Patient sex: M
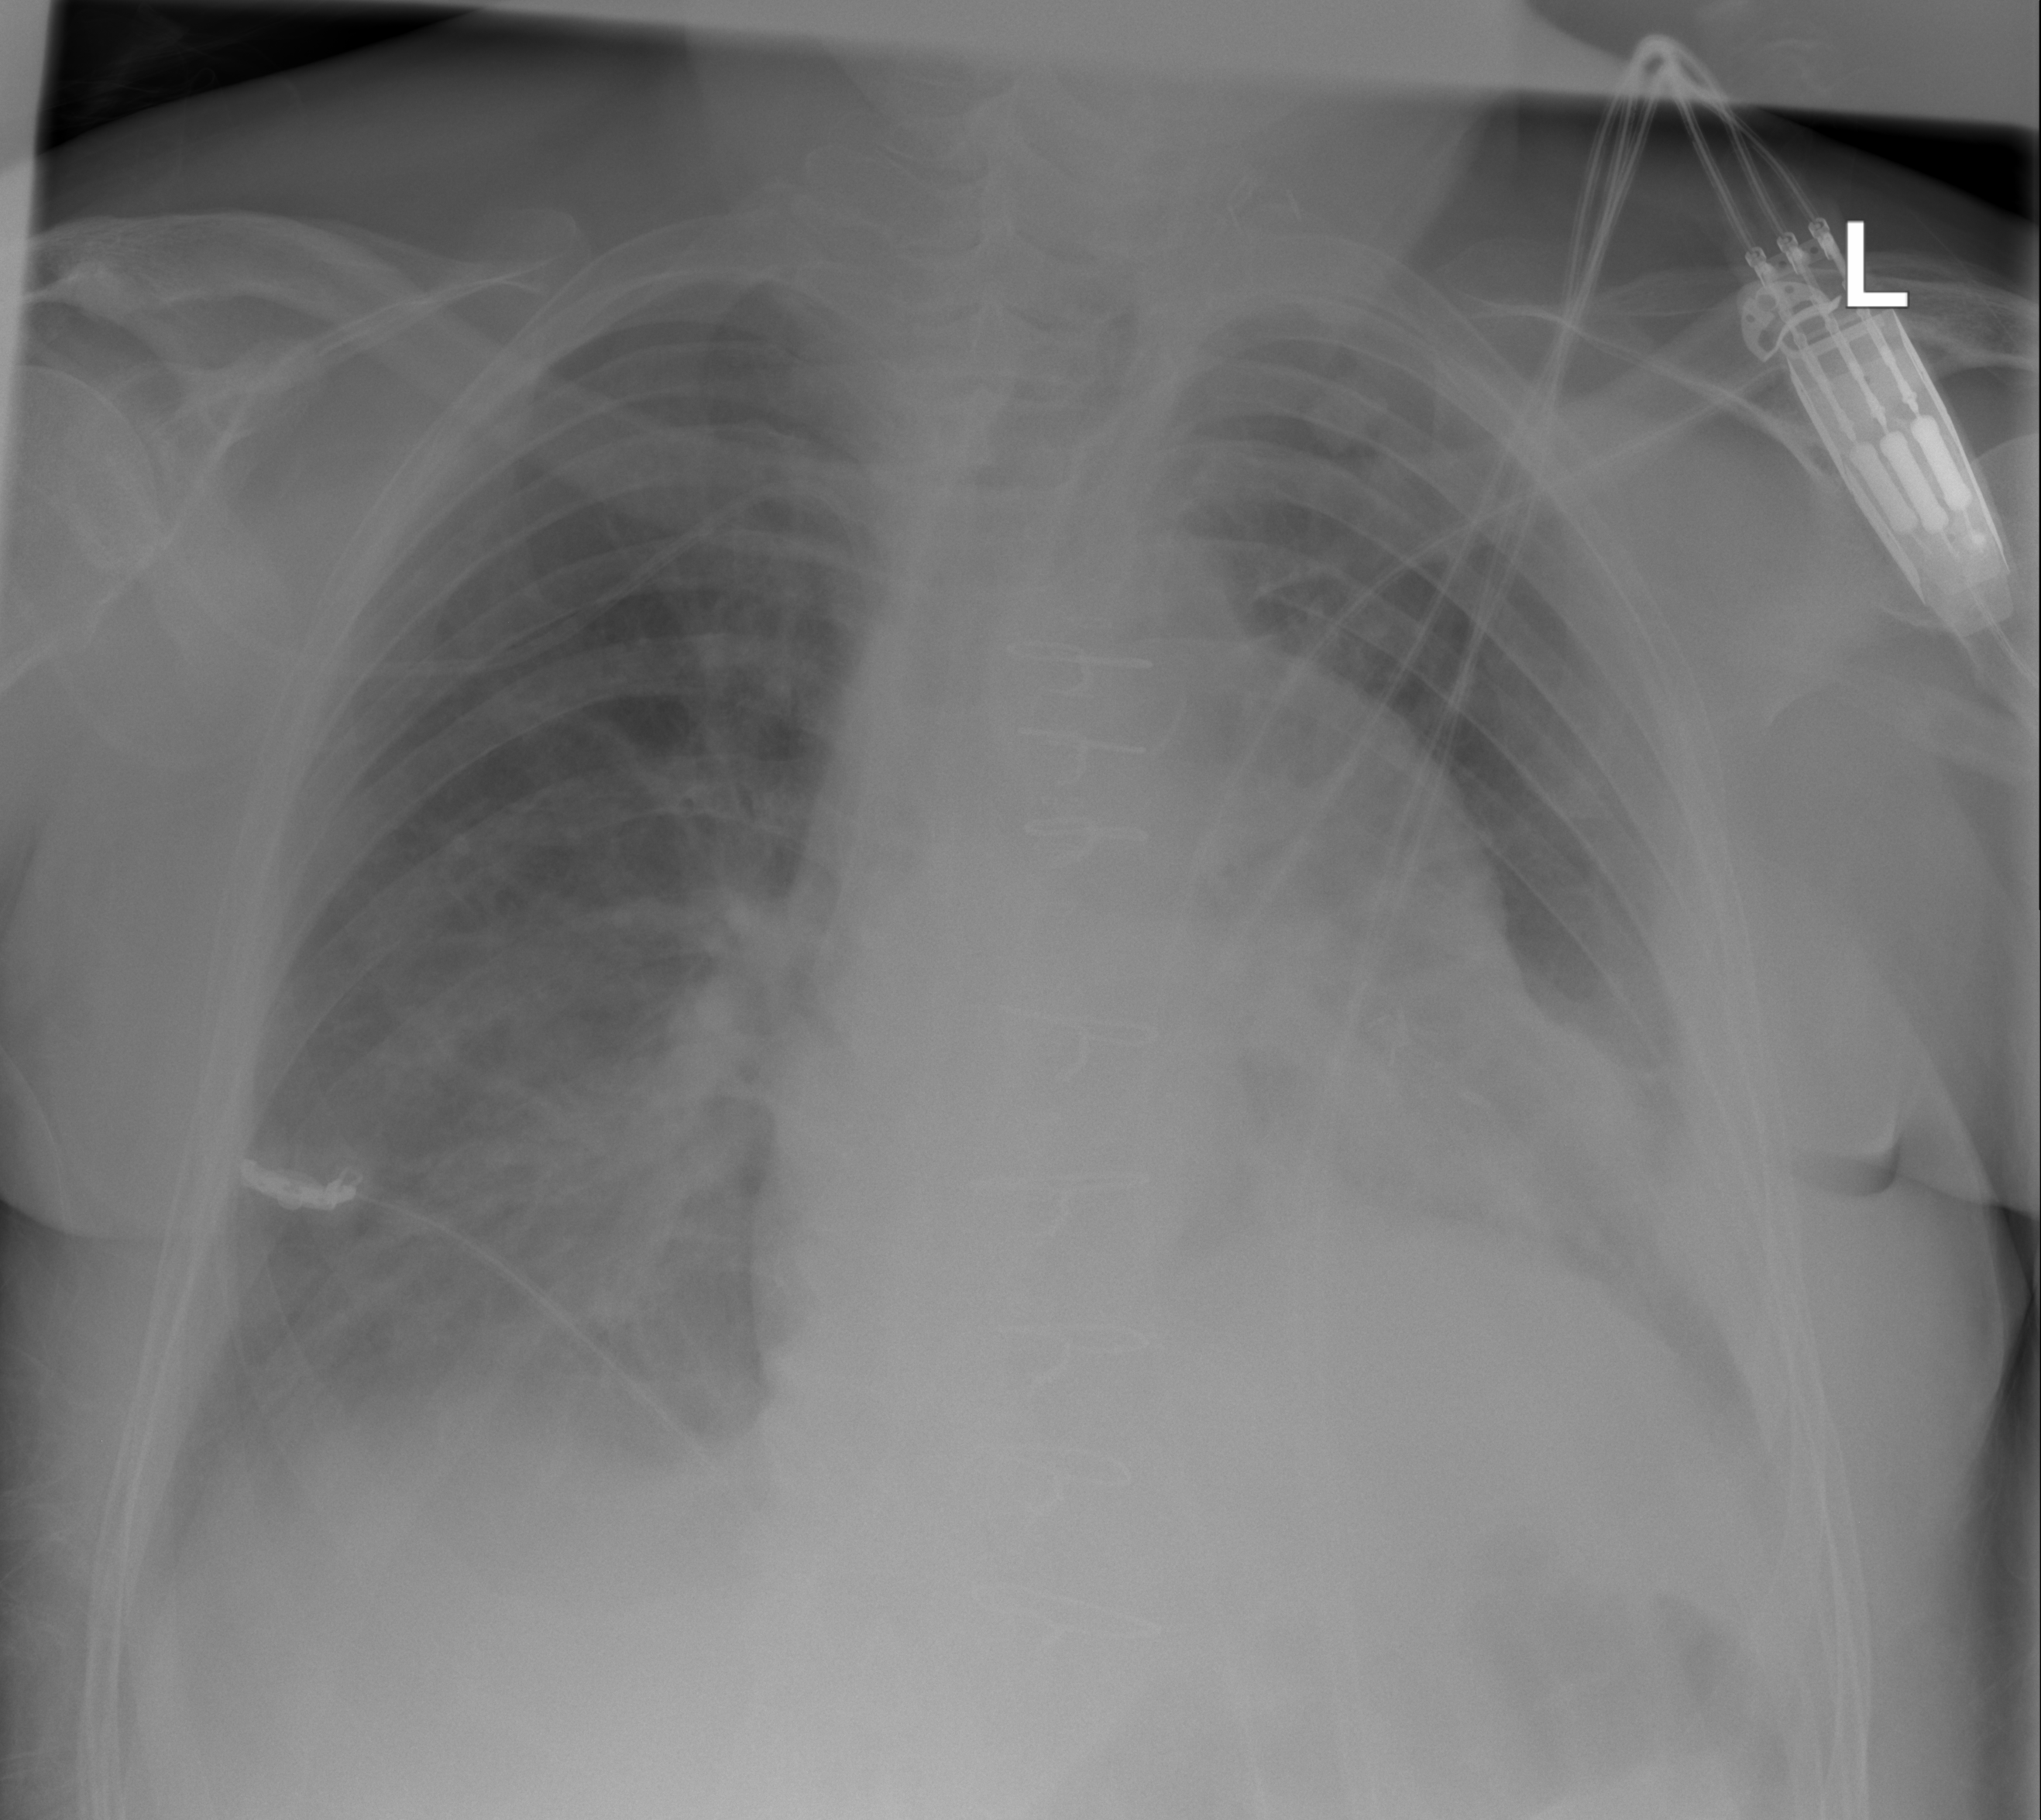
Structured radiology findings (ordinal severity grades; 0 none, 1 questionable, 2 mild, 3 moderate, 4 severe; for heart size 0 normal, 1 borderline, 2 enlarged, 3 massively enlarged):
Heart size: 2
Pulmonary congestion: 2
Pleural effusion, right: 2
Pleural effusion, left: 2
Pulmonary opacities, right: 2
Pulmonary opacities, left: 1
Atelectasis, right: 2
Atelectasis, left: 2